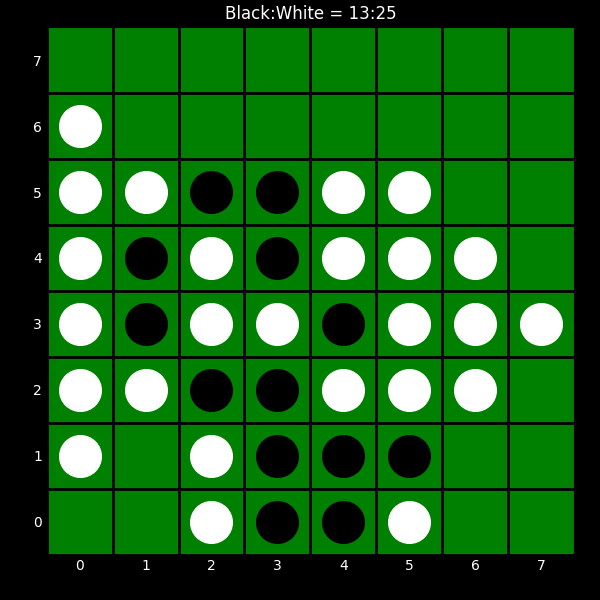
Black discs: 13
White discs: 25